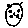
Label: cat